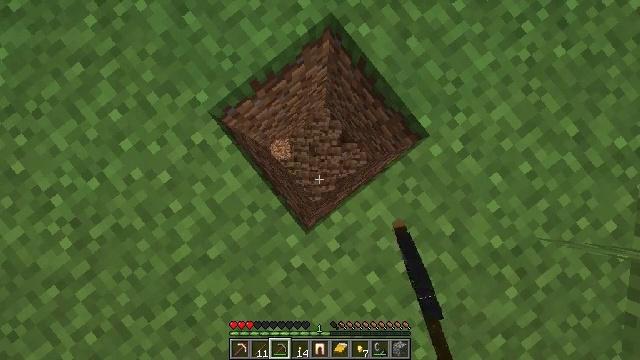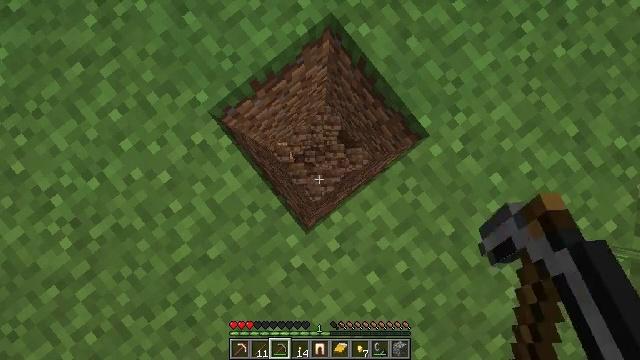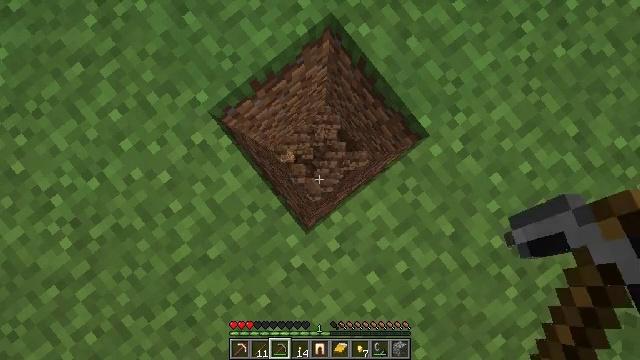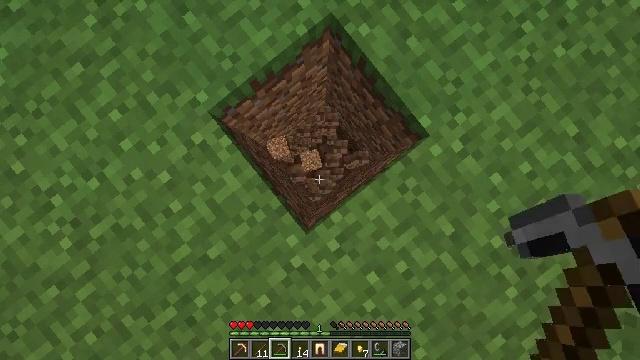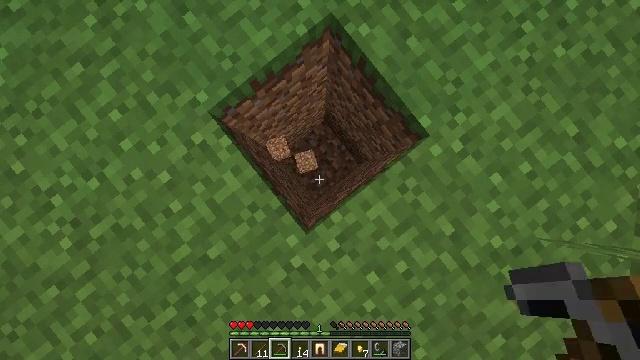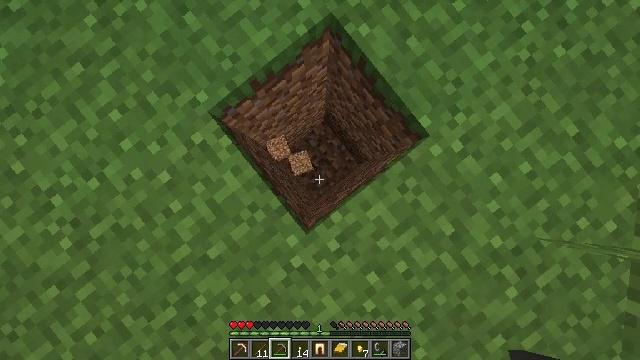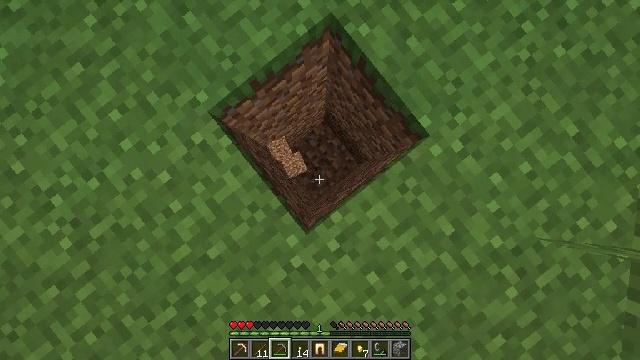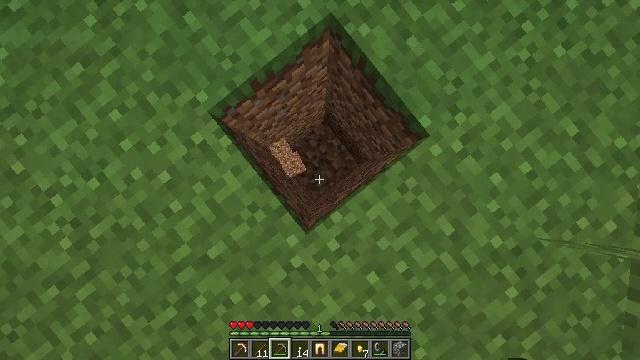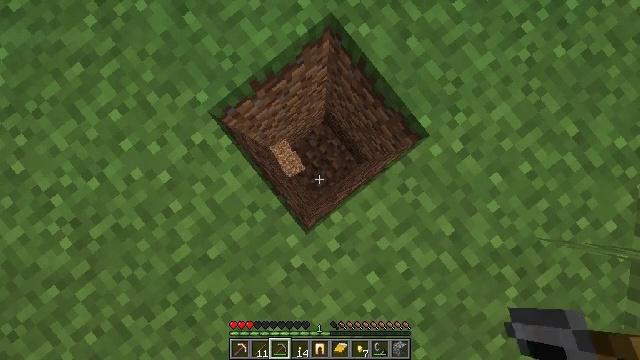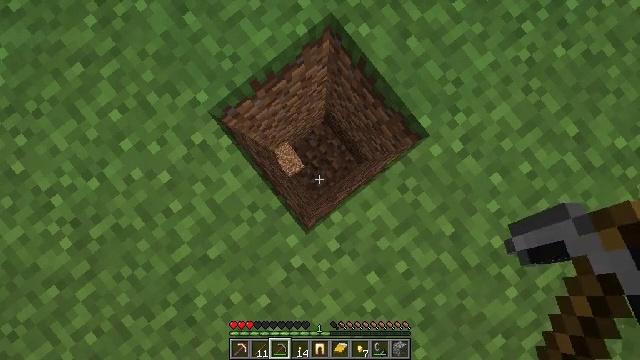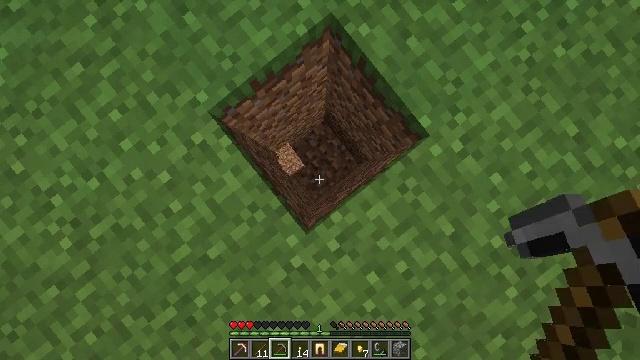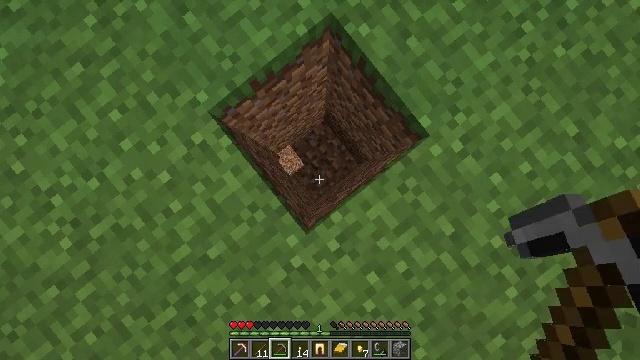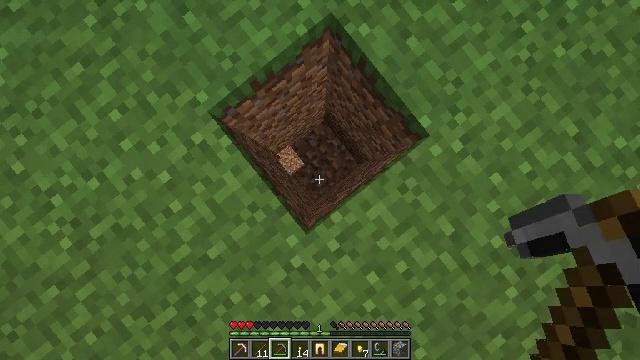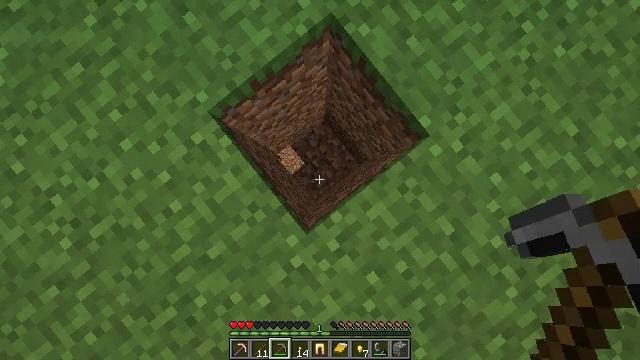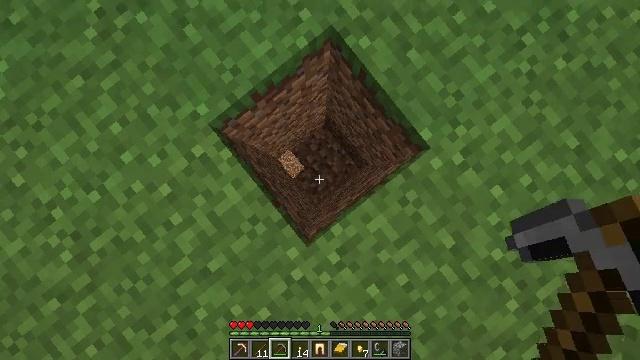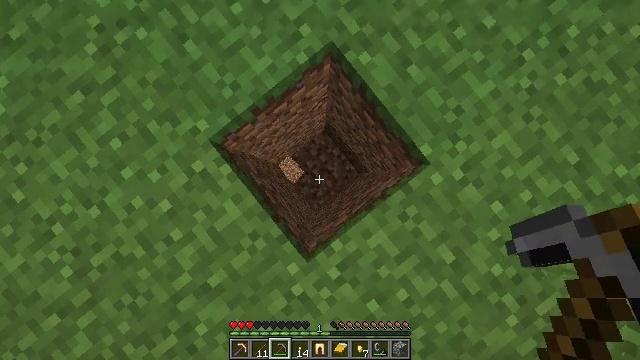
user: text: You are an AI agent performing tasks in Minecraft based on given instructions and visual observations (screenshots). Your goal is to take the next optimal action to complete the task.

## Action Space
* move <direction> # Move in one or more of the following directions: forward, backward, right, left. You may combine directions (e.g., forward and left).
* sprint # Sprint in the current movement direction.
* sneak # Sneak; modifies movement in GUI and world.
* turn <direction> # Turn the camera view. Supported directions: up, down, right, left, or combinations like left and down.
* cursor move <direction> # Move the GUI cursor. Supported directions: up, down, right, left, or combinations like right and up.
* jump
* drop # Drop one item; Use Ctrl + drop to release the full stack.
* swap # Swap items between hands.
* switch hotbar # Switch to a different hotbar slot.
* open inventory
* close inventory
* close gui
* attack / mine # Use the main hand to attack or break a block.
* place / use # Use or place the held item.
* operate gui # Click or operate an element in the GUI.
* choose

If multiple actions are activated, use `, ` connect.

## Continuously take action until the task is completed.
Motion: motion action
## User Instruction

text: Get dirt block.
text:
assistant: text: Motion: attack / mine
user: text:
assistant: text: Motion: attack / mine
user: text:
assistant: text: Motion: attack / mine
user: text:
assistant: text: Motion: attack / mine
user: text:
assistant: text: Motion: attack / mine
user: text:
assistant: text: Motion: attack / mine
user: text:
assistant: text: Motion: attack / mine
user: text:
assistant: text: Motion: attack / mine
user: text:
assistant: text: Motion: attack / mine
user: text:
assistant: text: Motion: attack / mine
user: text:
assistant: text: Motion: attack / mine
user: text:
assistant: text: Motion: attack / mine
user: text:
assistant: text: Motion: attack / mine
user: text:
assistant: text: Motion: move forward, attack / mine
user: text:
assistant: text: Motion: move forward, attack / mine
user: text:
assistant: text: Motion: move forward, attack / mine
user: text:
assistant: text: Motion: move forward, attack / mine
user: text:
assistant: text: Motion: attack / mine
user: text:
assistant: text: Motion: turn down, attack / mine
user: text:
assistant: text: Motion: turn down, attack / mine
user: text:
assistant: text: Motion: turn down, attack / mine
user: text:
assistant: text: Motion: turn right and down, attack / mine
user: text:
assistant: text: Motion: attack / mine
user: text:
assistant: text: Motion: attack / mine
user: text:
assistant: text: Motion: attack / mine
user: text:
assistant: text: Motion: attack / mine
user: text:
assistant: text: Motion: attack / mine
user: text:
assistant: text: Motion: attack / mine
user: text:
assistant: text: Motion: attack / mine
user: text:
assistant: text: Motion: attack / mine